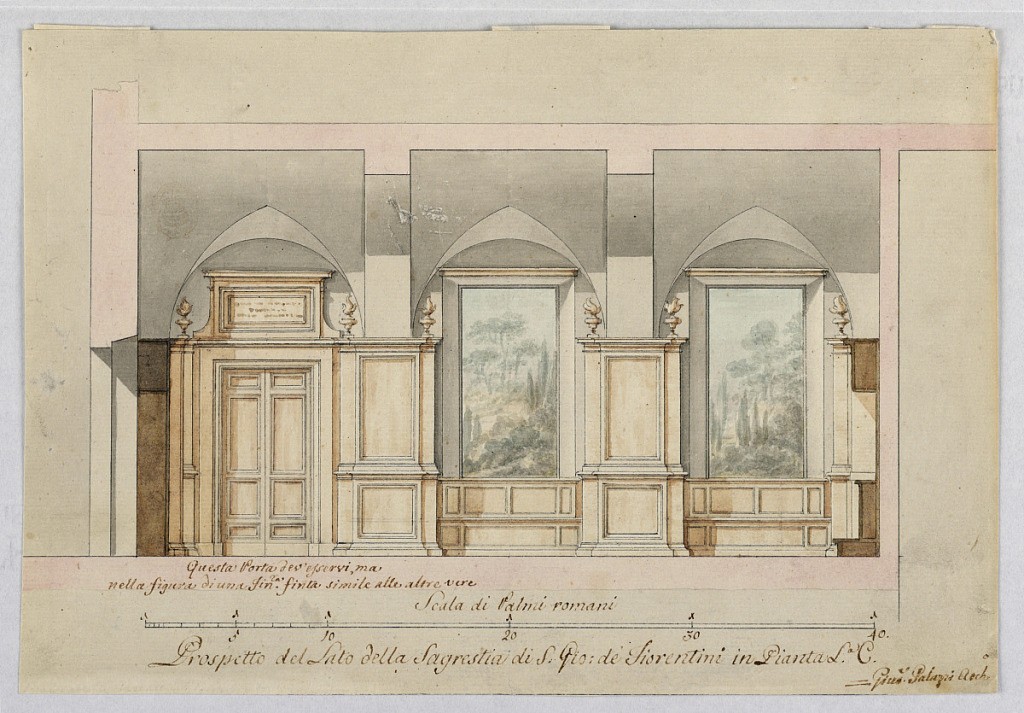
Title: Project for the Interior of the Sacristy of St. Giovanni de’ Florentini in Rome
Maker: Giuseppe Palazzi, Italian, 1740 - 1810
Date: late 18th century
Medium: Graphite, pen and ink, brush and watercolor on paper
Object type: Drawing
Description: Section. At left is a door opening. At the opposite wall is a cupboard. The long wall is subdivided into three bays with pointed vaults. In the two on the right are landscape paintings with benches below them.